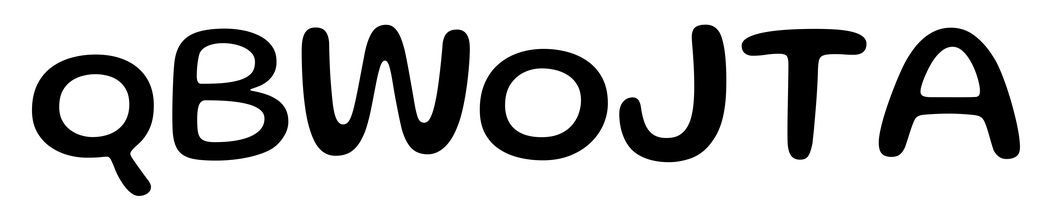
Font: Gluten_Regular